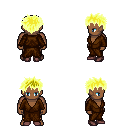
a pixel art fantasy rpg character, male body template, human, dark skin, brown robe, gold greaves, gold bedhead hairstyle, maroon shoes, four views (front, back, left, right), 2x2 character sprite sheet, small pixel art, hard edges, no anti-aliasing